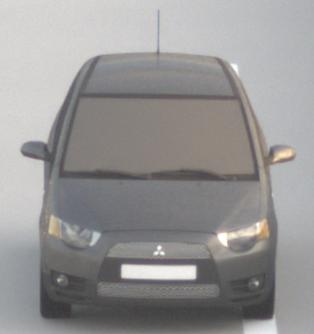
Make: Mitsubishi
Model: Colt 1.1
Detailed model: Colt (VI)
Model produced from: 2008/11
Model produced until: 2010/10
Doors: 3
Color: gray
Road condition: dry road
Daytime: sunrise or sunset
Contrast: low contrast